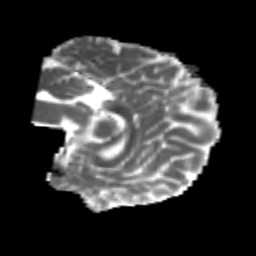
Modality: MD
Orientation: sagittal
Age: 28
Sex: male
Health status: healthy